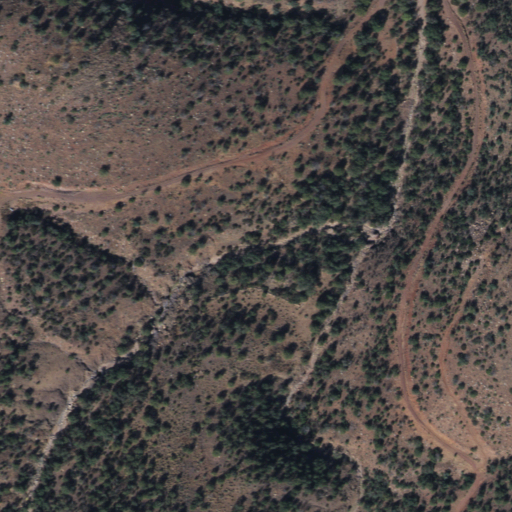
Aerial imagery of valley in Arizona named Wildcat Canyon containing evergreen forest, shrub, and mixed forest